Field crop: maize
Growth stage: 2
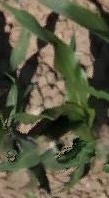
Species: maize